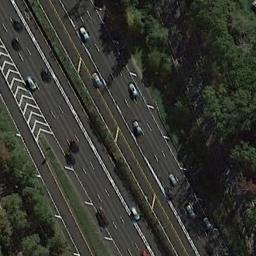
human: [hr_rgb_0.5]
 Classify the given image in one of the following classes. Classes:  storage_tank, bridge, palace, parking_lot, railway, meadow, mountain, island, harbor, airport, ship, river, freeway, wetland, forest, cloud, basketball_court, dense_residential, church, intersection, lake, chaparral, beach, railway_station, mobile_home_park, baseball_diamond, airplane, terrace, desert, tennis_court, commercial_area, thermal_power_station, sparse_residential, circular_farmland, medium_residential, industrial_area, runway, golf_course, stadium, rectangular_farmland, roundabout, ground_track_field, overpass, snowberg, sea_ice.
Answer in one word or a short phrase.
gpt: freeway